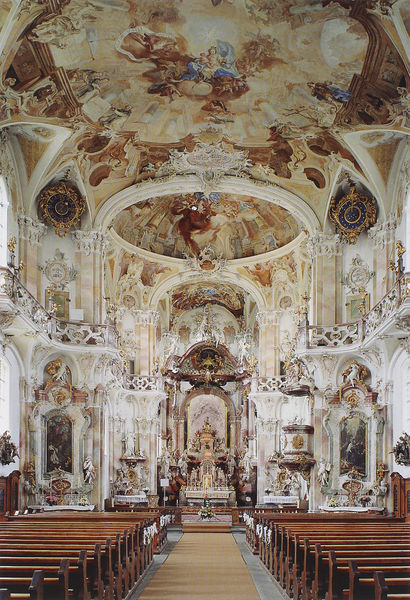
Titel: Birnau am Bodensee, Basilika Unserer Lieben Frau, Blick zum Hochaltar
Künstler: Peter Thumb
Standort: Birnau am Bodensee, Wallfahrtskirche (EU - D - BW)
Schlagwörter: gemälde, kirche, gold, decke, schön, bank, stuck, kunst, altar, kathedrale, kirchenschiff, kanzel, jesus, deckengemälde, prunk, wandbemalung, glauebn